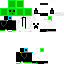
A male skeleton skin with green skin, wearing brown helmet dressed in a green tshirt and black pants, featuring a closed mouth.